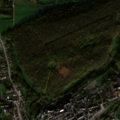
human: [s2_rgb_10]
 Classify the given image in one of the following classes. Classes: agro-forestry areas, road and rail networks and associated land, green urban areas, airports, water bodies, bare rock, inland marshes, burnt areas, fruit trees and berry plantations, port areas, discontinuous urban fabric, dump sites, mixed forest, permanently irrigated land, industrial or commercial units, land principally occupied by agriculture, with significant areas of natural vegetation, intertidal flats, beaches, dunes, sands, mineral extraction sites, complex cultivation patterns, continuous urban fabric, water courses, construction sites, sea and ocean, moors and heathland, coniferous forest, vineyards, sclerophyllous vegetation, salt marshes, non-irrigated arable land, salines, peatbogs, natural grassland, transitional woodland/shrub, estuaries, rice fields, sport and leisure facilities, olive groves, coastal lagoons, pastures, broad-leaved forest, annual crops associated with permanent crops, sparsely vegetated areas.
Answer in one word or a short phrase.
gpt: discontinuous urban fabric, complex cultivation patterns, land principally occupied by agriculture, with significant areas of natural vegetation, broad-leaved forest